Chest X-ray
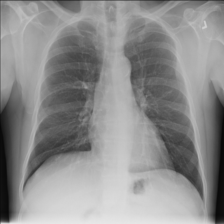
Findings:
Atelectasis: negative
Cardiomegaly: negative
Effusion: negative
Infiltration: negative
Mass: negative
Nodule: negative
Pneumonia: negative
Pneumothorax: negative
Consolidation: negative
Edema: negative
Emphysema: negative
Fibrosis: negative
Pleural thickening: negative
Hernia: negative